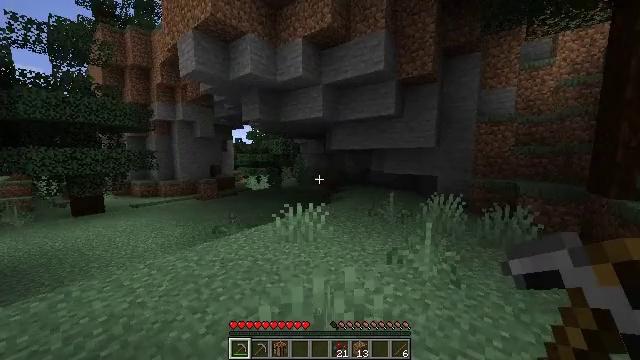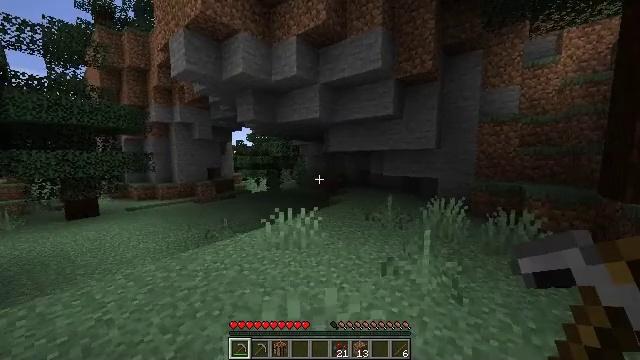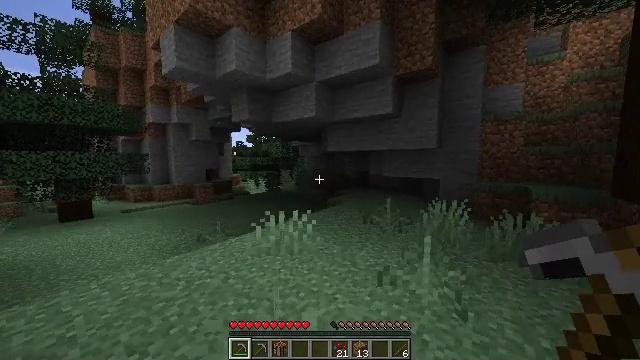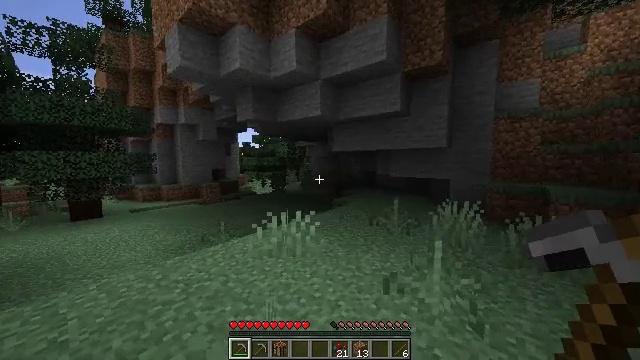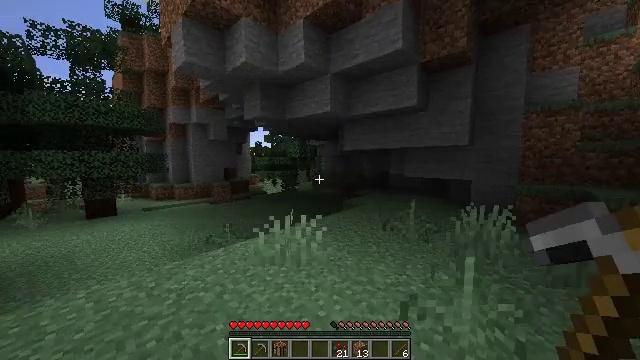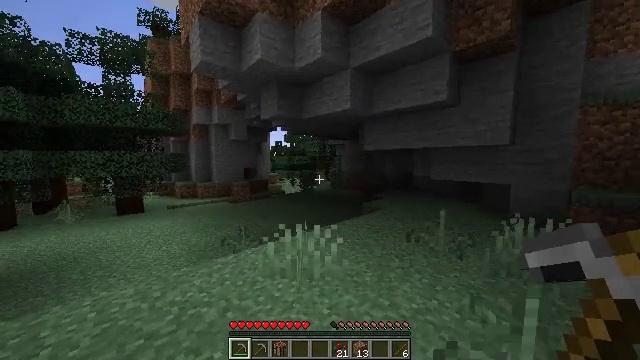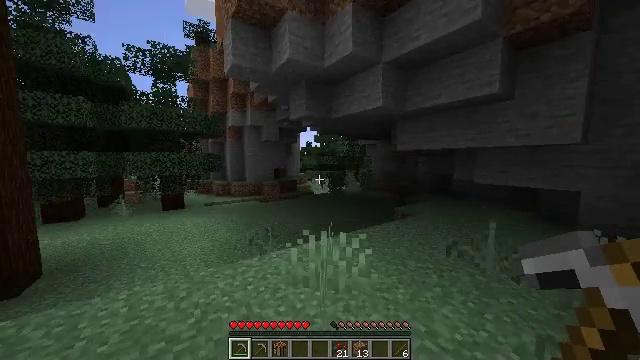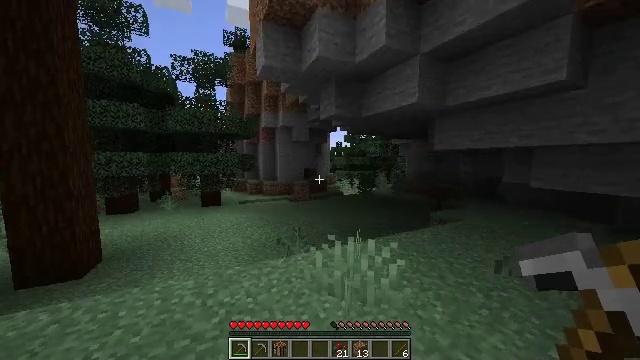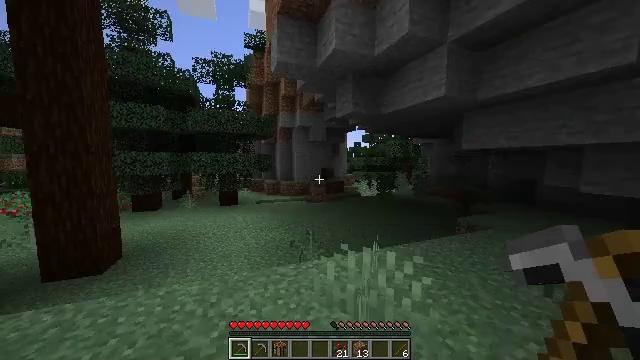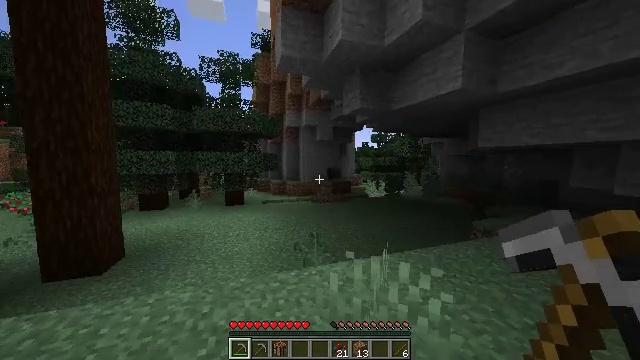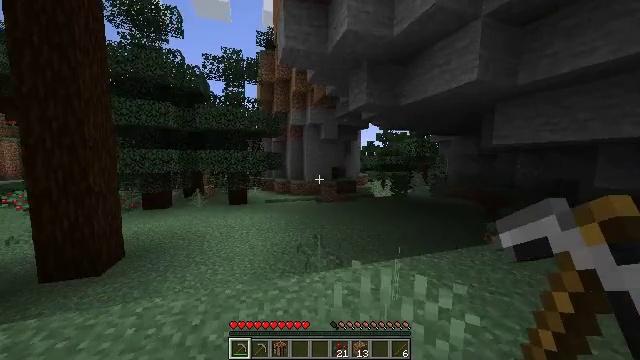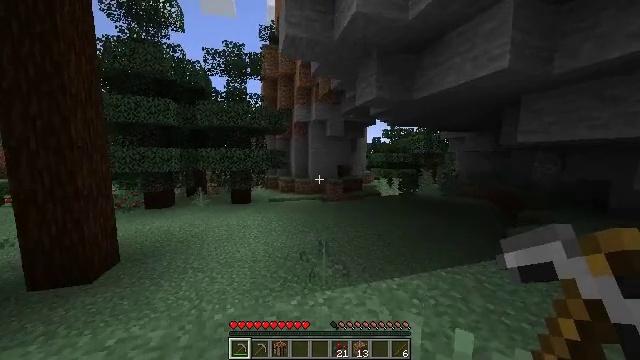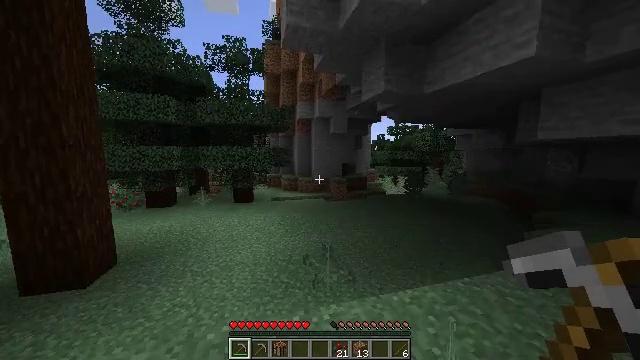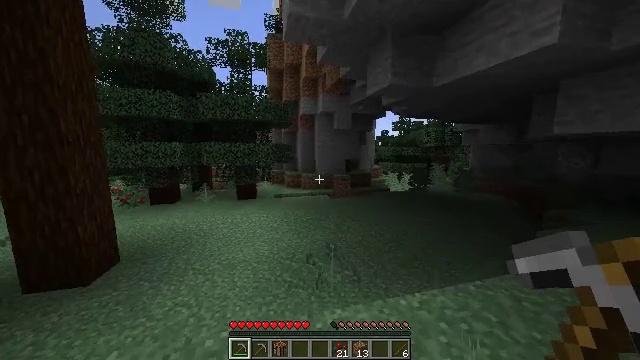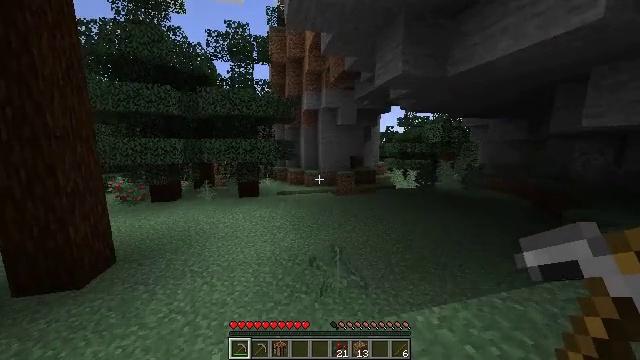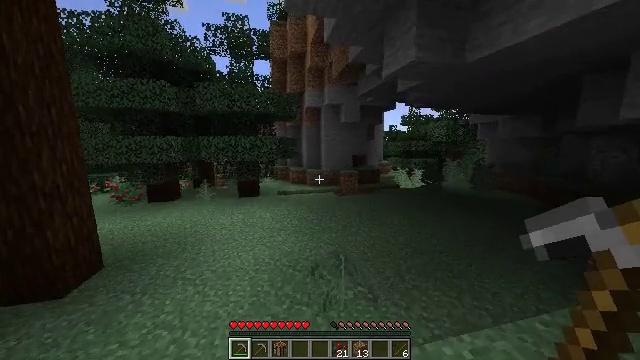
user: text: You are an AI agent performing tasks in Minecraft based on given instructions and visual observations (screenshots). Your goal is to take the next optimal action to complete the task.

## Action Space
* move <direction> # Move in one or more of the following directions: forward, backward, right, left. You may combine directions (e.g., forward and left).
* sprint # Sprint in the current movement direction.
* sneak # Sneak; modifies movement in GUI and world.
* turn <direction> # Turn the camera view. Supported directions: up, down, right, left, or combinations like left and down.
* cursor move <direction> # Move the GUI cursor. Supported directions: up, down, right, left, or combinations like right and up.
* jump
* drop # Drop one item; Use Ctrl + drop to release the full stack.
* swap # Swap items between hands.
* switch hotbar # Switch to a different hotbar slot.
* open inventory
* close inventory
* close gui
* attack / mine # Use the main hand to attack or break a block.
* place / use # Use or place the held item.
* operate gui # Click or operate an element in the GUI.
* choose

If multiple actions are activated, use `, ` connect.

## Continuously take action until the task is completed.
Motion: motion action
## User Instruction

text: Break the sweet berry bush to collect berries.
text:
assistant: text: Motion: move forward and move right, sprint
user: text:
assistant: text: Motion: move forward, sprint
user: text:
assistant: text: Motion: move forward, sprint, turn left
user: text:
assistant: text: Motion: move forward, sprint, turn left
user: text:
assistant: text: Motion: move forward, sprint, turn left
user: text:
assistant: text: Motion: move forward, sprint, turn left
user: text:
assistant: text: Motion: move forward, sprint, turn left
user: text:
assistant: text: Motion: move forward, sprint, turn left
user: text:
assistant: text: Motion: move forward, sprint, turn left
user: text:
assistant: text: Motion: move forward, sprint, turn left
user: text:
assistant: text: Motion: move forward, sprint, turn left
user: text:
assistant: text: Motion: move forward, sprint
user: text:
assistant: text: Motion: move forward, sprint, turn down
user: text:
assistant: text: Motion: move forward, sprint, turn down
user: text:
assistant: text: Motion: move forward, sprint
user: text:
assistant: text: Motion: move forward, sprint, jump
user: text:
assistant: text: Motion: move forward, sprint, jump
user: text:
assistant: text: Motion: move forward, sprint, jump
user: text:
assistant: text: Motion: move forward, sprint, jump
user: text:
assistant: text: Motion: move forward, sprint, jump
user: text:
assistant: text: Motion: move forward, sprint, jump
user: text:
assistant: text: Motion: move forward, sprint, jump
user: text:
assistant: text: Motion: move forward, sprint, jump
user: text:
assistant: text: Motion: move forward, sprint, jump
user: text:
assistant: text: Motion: move forward, sprint, jump
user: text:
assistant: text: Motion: move forward, sprint, jump
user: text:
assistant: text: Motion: move forward, sprint, turn right, jump
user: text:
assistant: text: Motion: move forward, sprint, turn right, jump
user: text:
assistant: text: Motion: move forward, sprint, turn right, jump
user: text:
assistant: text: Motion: move forward, sprint, turn right, jump